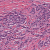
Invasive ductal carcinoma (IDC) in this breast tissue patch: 1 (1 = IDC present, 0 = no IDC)